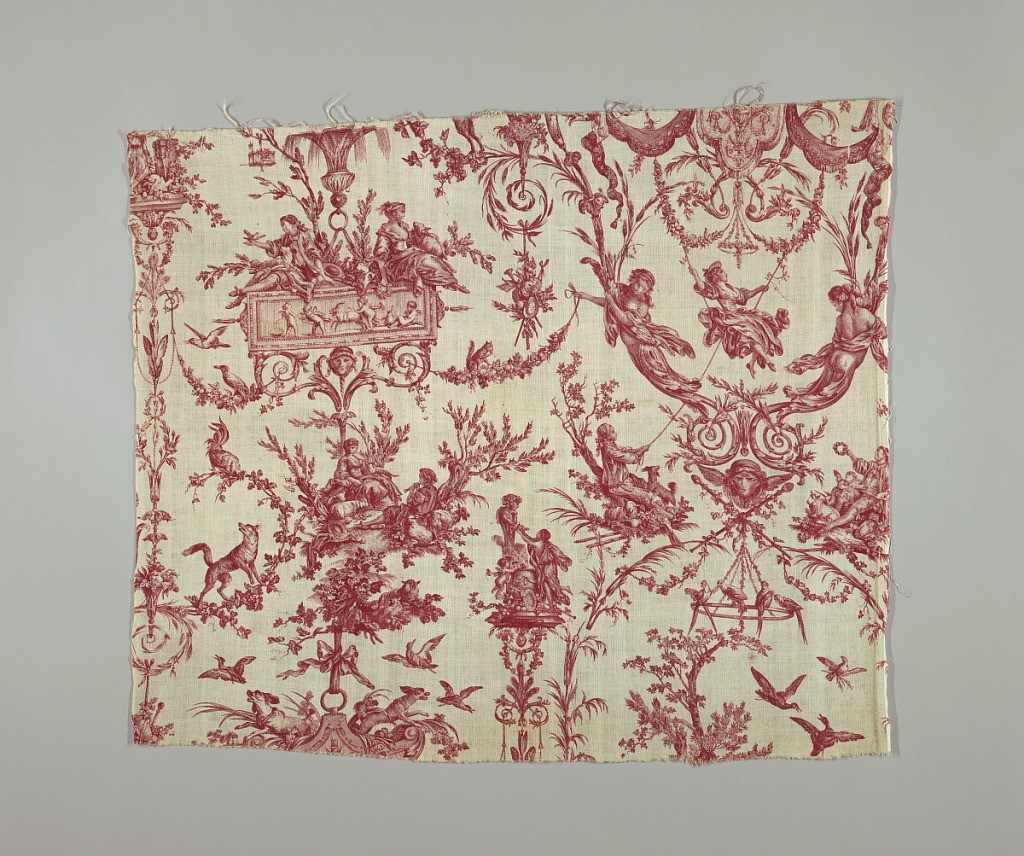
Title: L'Escarpolette
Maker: Jean-Baptiste Huët, French, 1745–1811
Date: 1783–89
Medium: cotton Technique: printed by engraved plate on plain weave foundation
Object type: Fragment
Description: Pastoral figures and trophies with birds and animals. Central scene is a woman on a swing framed by two female herms. The swing is pulled by a string held by a young man. In red on white.